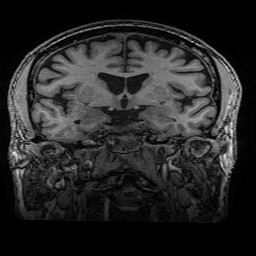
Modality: T1w
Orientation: sagittal
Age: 78
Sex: male
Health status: healthy
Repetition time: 2.53 s
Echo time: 0.0034 s